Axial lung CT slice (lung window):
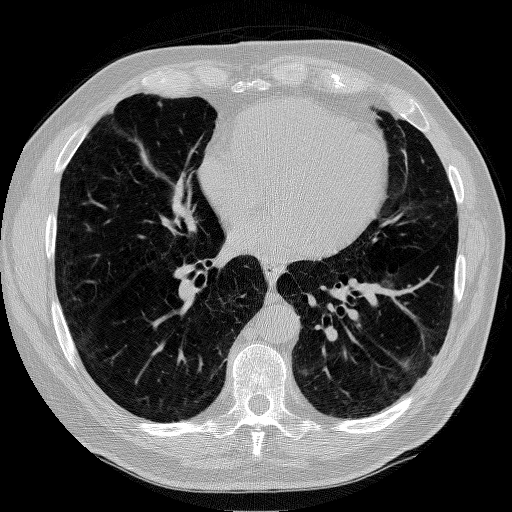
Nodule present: yes
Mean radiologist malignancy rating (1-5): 3